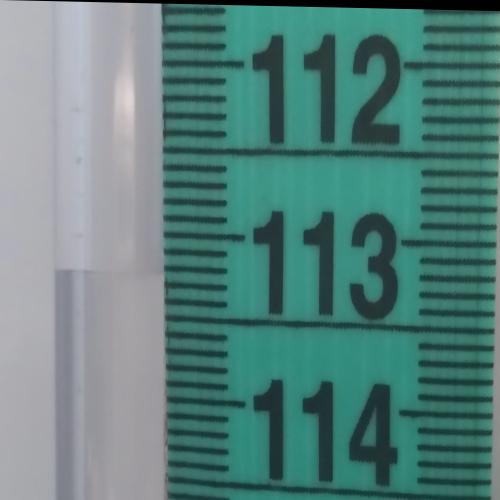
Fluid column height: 113.2 cm